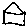
Label: house